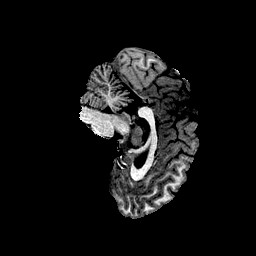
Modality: T1w
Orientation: sagittal
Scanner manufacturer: ge
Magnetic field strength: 3 T
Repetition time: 0.00766 s
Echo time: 0.003476 s